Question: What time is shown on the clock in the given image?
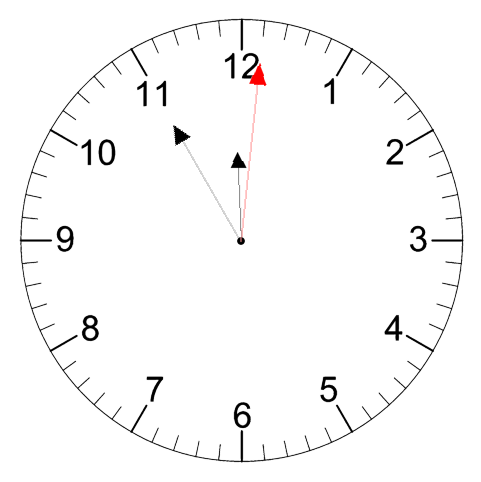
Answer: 11:55:01